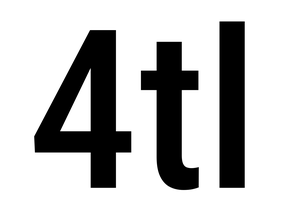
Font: Roboto_Condensed_Medium